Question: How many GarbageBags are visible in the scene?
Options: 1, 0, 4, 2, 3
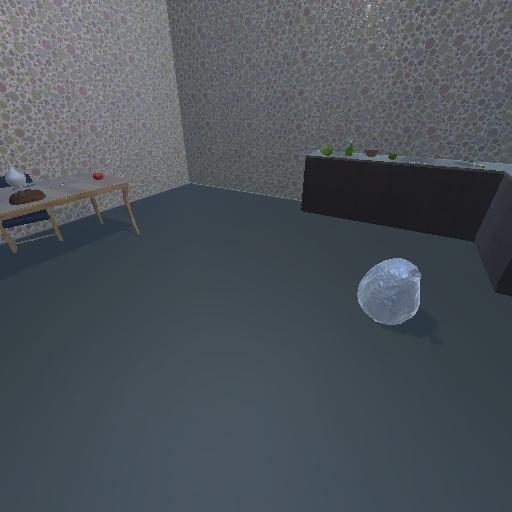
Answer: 1